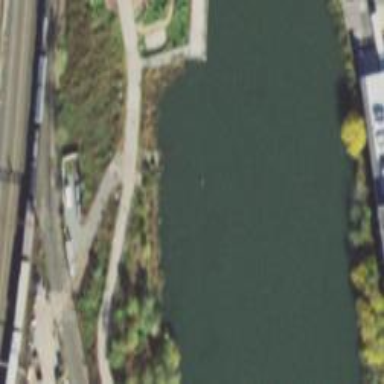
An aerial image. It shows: Slipway on leisure land.